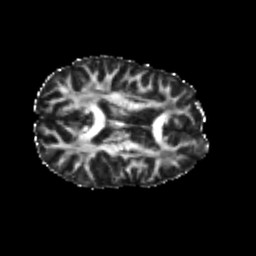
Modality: FA
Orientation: axial
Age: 22
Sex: female
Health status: healthy
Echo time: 0.074 s